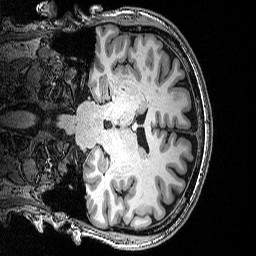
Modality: T1w
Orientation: coronal
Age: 59
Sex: male
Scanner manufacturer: siemens
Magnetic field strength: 3 T
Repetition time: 2.53 s
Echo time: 0.0035 s